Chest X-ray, PA view. Patient: 43 years old, sex M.
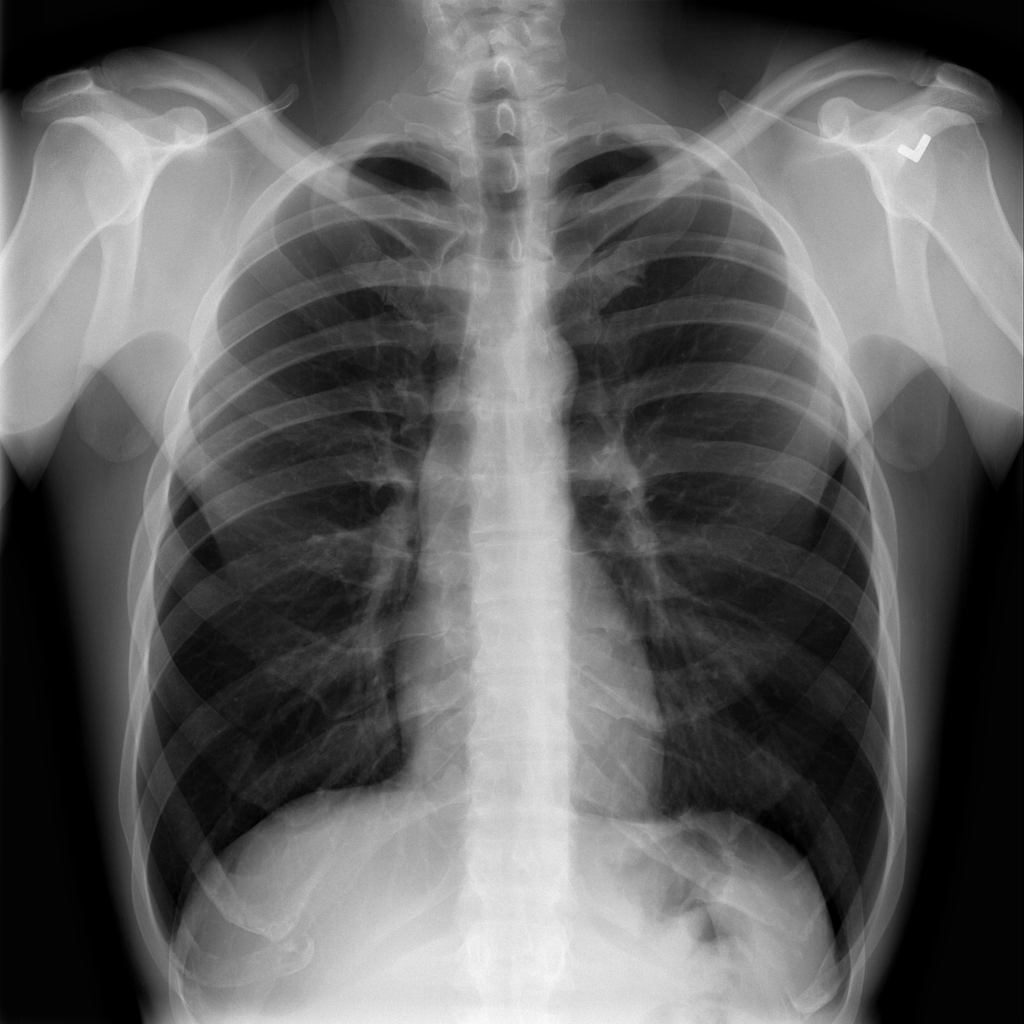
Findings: No Finding